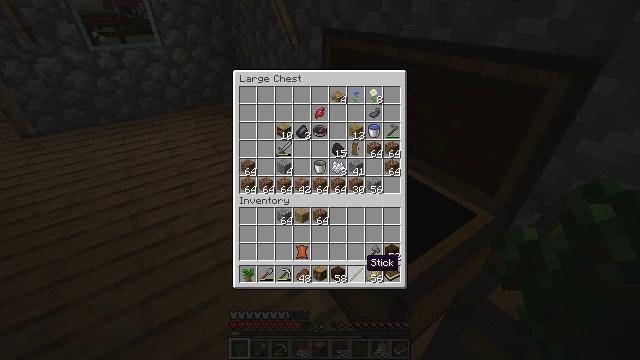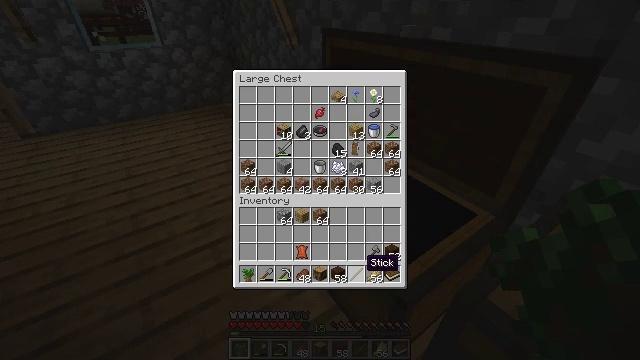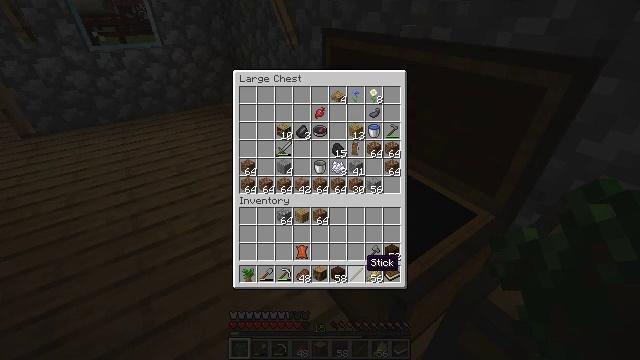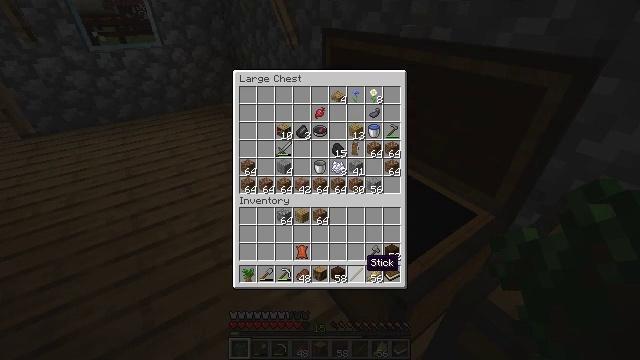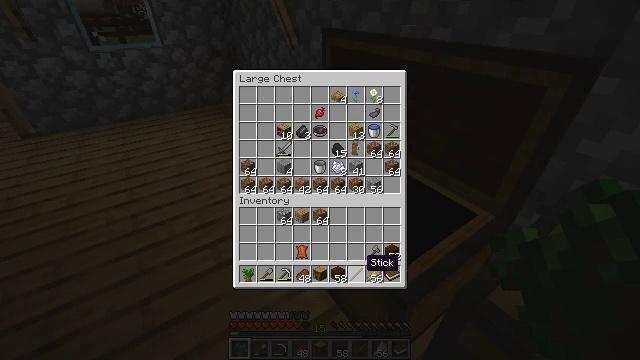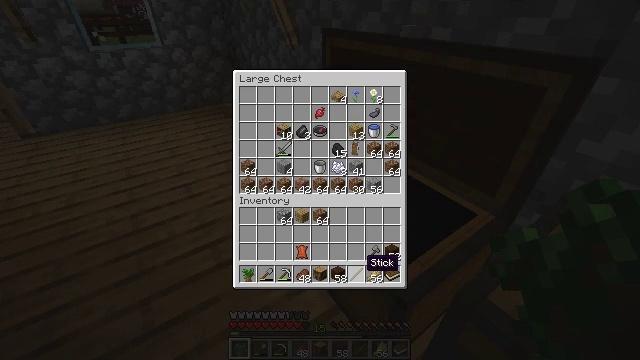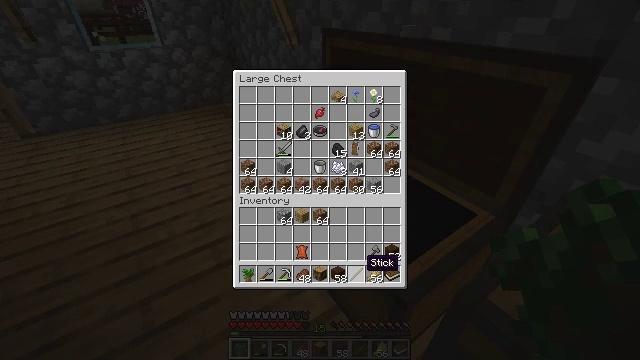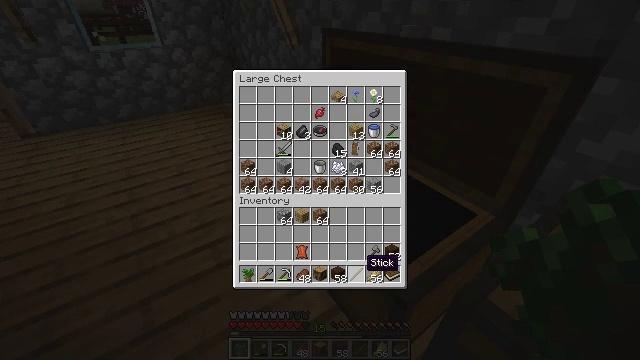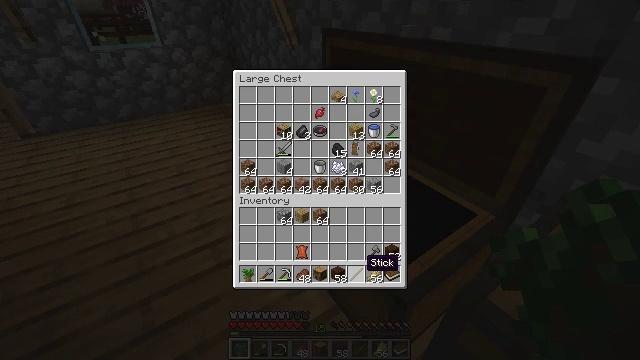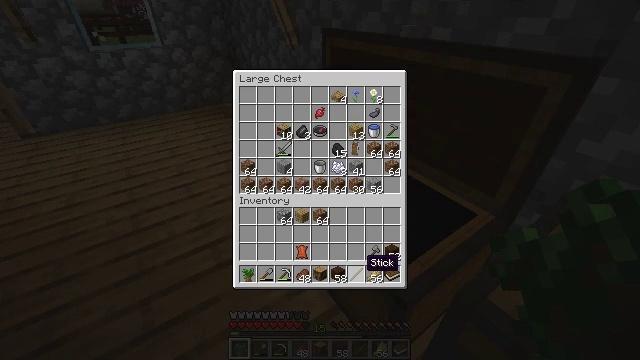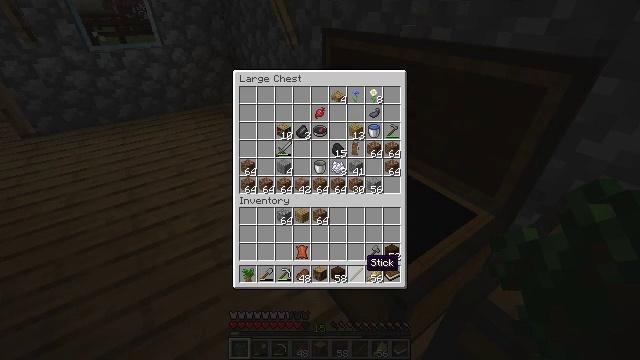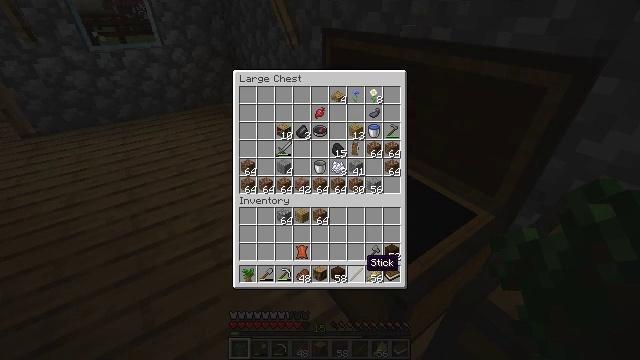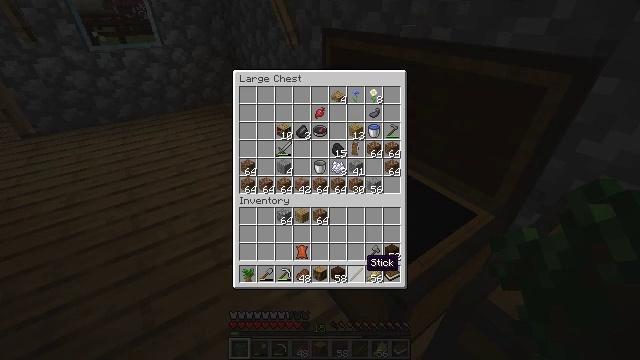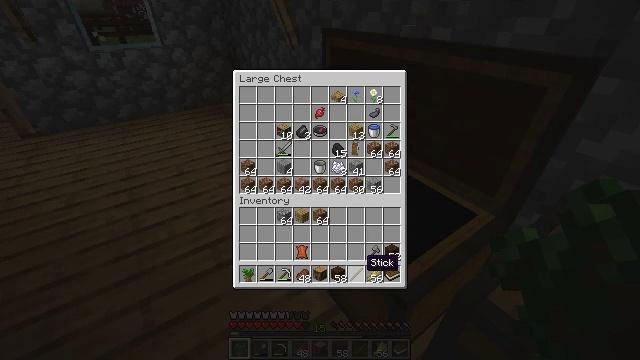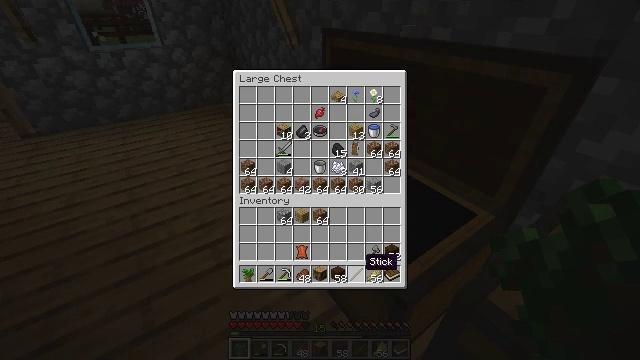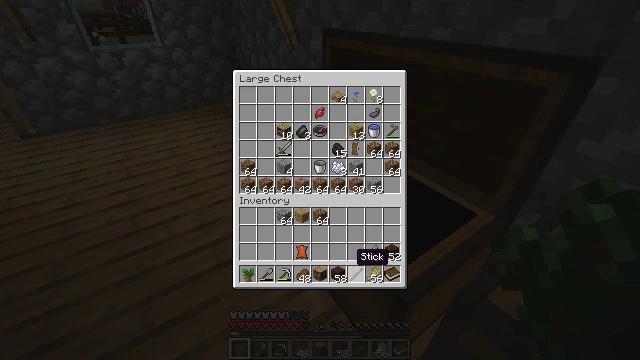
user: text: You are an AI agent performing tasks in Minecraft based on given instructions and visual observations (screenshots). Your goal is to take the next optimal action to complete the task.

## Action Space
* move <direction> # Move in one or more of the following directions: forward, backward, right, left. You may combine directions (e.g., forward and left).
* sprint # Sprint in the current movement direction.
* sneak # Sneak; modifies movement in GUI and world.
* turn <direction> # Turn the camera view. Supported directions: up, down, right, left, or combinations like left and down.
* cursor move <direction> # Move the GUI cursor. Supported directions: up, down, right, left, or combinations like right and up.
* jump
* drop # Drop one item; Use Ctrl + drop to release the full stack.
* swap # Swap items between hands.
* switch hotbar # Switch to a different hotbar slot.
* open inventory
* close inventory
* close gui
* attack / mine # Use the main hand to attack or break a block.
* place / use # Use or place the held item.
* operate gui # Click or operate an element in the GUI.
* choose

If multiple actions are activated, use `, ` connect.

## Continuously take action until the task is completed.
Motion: motion action
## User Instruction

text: Mine the sugar cane near rivers.
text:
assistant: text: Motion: sneak
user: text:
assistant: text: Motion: sneak
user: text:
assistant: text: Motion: no_op
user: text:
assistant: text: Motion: no_op
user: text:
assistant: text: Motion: no_op
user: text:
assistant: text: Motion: no_op
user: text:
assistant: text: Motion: no_op
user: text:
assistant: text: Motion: no_op
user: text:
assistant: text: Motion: no_op
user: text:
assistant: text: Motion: no_op
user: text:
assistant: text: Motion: no_op
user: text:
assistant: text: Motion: no_op
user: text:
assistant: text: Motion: no_op
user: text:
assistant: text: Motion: no_op
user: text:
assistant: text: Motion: cursor move left
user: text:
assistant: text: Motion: cursor move left and up
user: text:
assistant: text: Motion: turn left and up, close gui
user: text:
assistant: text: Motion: turn left and up
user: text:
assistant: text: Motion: turn left and up
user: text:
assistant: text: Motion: move forward, turn left and up
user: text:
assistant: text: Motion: move forward
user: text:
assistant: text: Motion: move forward
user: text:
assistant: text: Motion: move forward
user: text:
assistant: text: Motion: move forward
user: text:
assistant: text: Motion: move forward
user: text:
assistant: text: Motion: move forward
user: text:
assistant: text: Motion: move forward
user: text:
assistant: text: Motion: move forward
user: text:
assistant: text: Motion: move forward and move left, turn down
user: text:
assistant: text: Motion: move forward and move left, turn down